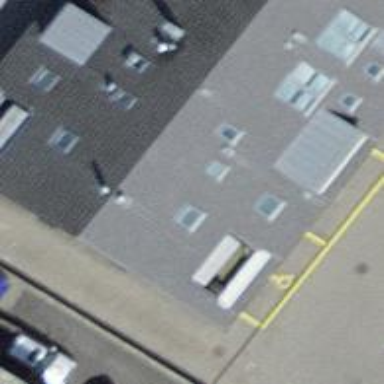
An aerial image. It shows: Post office.